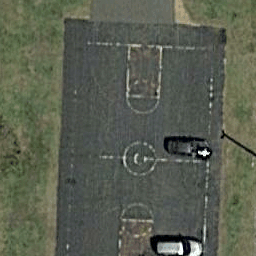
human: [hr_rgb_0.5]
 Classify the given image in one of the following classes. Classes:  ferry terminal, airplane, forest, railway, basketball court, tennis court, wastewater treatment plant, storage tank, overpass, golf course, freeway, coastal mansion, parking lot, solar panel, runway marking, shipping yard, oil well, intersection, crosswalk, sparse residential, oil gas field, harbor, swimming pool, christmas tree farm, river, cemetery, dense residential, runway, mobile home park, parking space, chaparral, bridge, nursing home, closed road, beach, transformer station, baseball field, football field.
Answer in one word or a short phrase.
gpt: basketball court